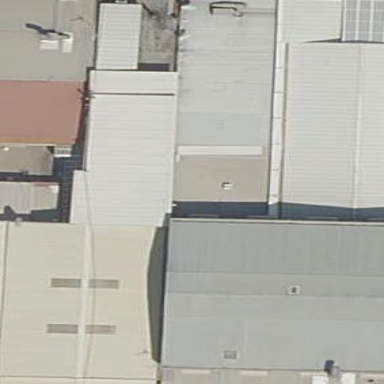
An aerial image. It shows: Restaurant in building.